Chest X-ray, AP view. Patient: 47 years old, sex M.
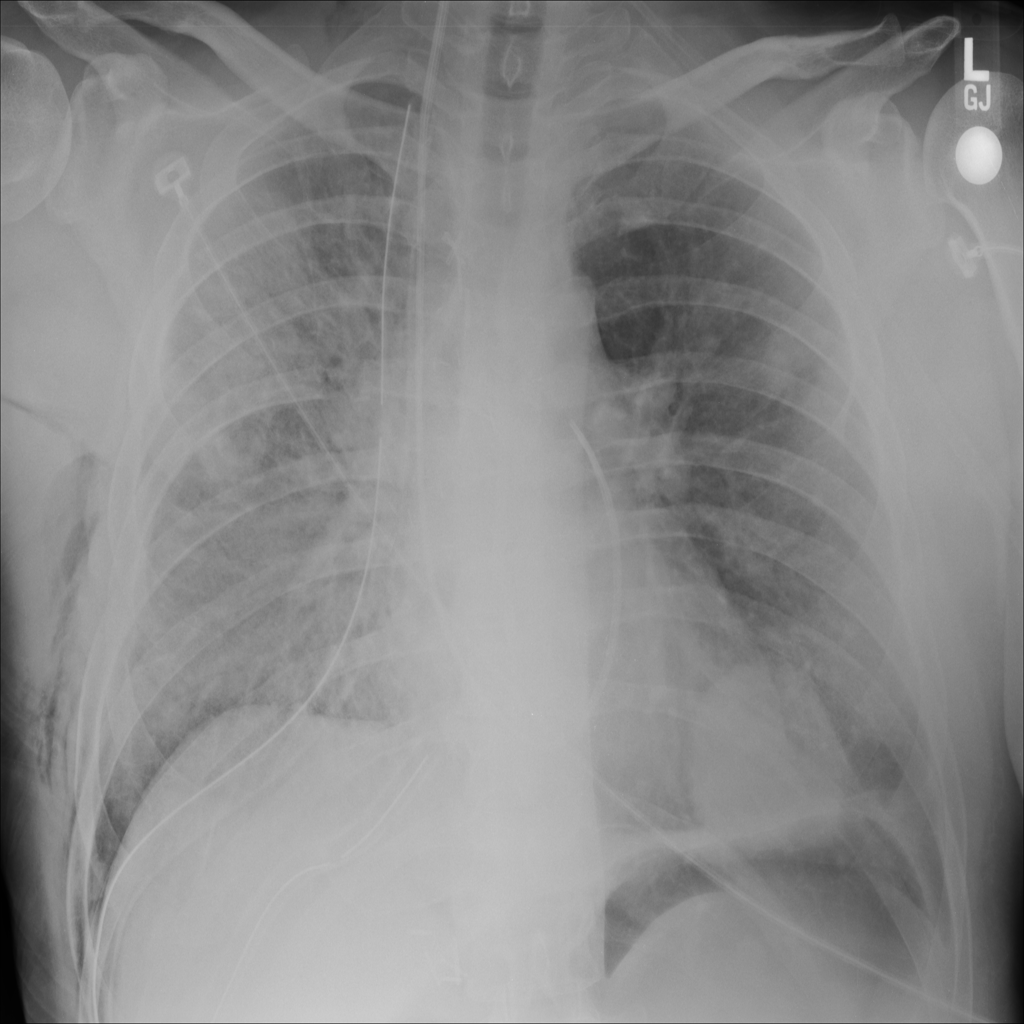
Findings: Infiltration, Nodule